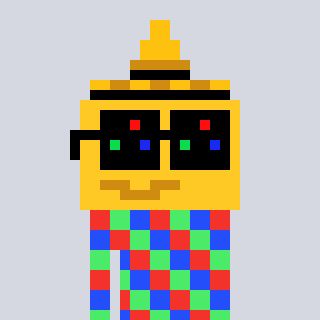
a pixel art character with square black sunglasses, a mustard-shaped head and a teal-colored body on a cool background